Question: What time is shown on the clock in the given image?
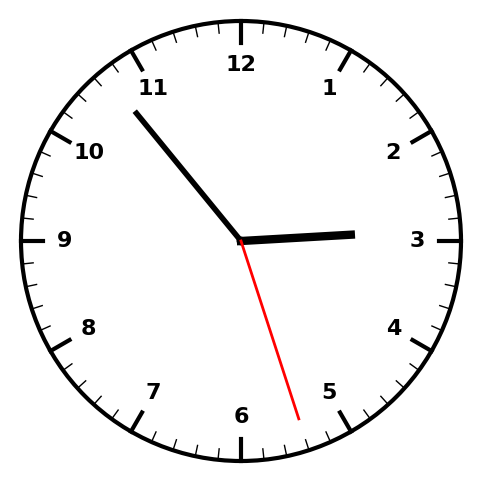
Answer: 02:53:27